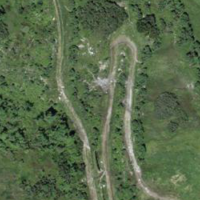
EUNIS habitat code: 32
Species observed at this site:
Aricia artaxerxes